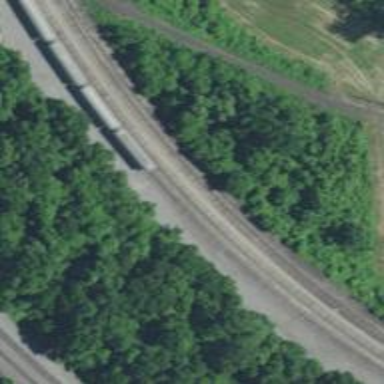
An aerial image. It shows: Rail spur service.